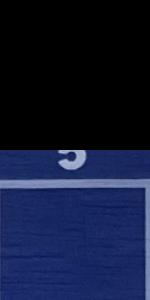
Label: Empty